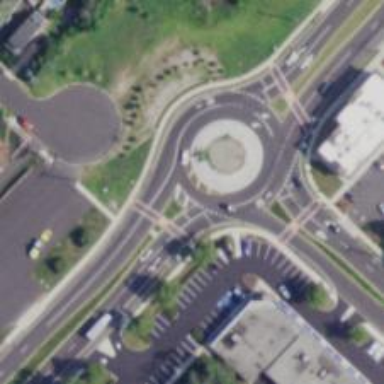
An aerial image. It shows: Roundabout on primary highway.